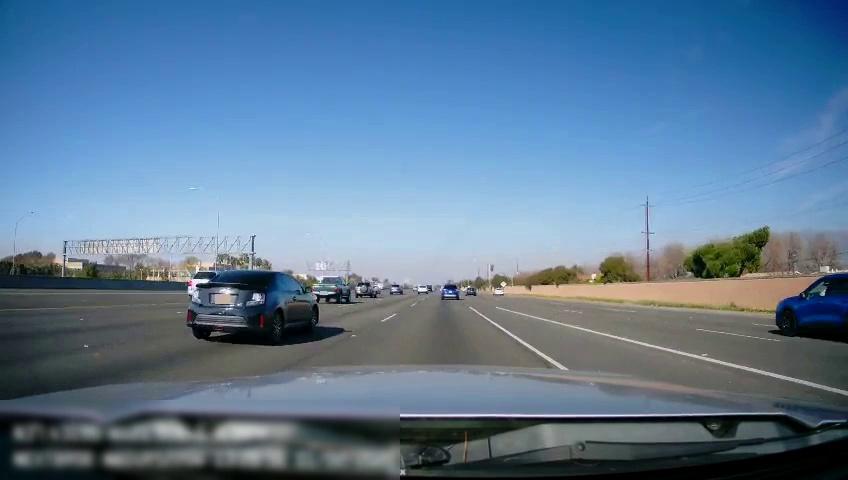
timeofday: Day
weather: Sunny
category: Drivable Space
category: Vehicles | Car
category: Vehicles | Car
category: Vehicles | SUV
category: Vehicles | SUV
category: Vehicles | SUV
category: Vehicles | SUV
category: Vehicles | SUV
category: Vehicles | SUV
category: Vehicles | Truck
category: Vehicles | Car
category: Lanes | Alternate Lane
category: Lanes | Alternate Lane
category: Lanes | Alternate Lane
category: Lanes | Alternate Lane
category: Lanes | Current Lane
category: Lanes | Alternate Lane
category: Lanes | Alternate Lane
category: Lanes | Alternate Lane
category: Lanes | Alternate Lane
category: Lanes | Alternate Lane